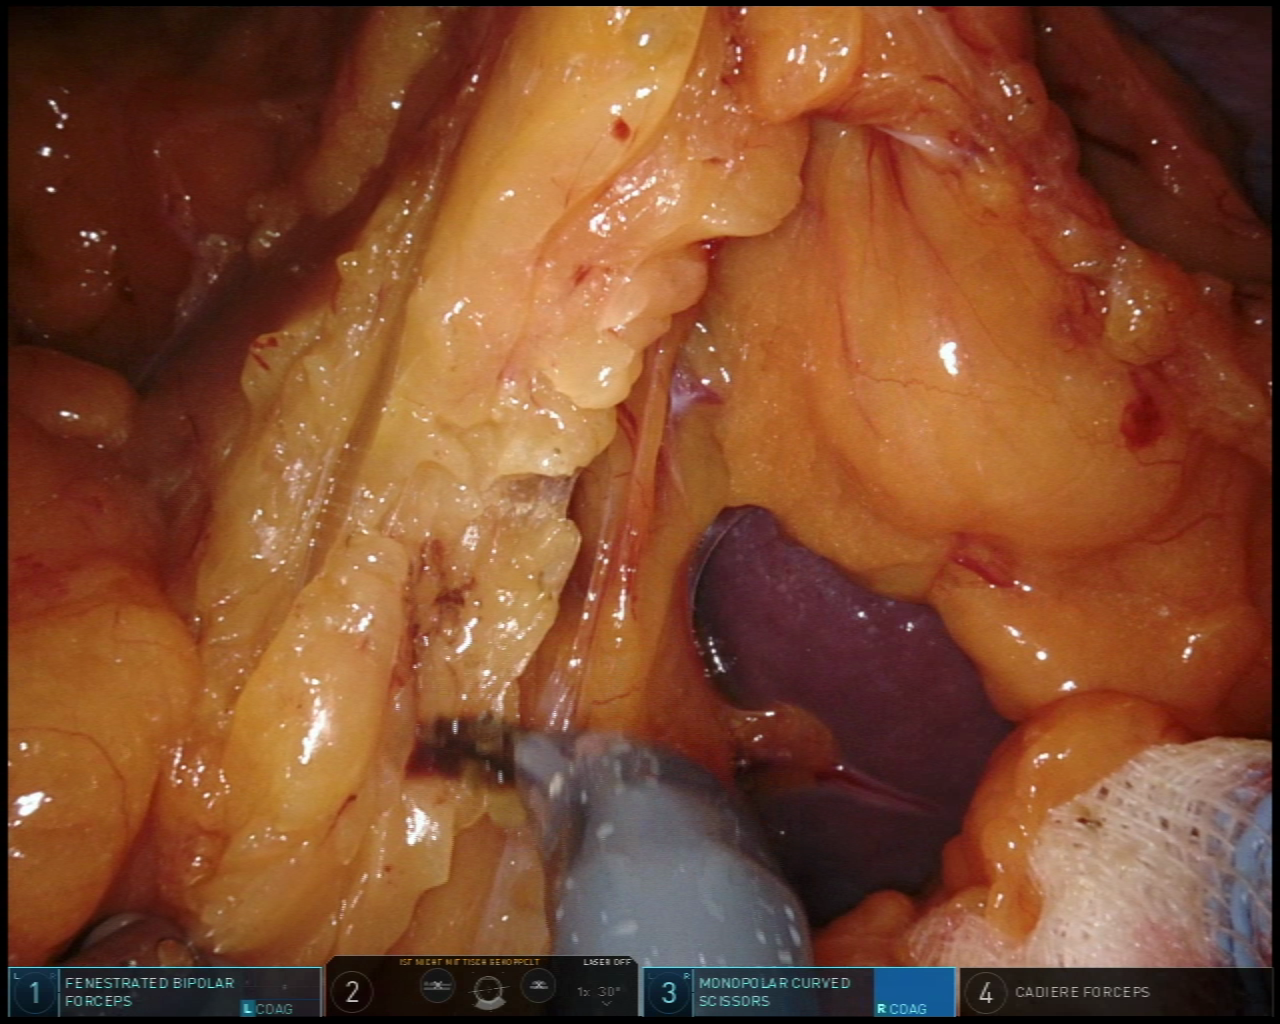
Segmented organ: spleen
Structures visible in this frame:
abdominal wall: yes
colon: no
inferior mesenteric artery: no
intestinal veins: no
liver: no
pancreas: no
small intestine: no
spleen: yes
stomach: no
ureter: no
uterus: no
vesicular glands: no